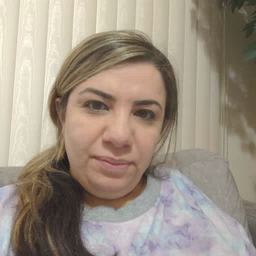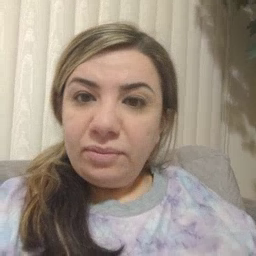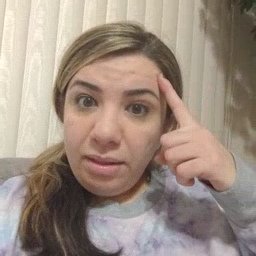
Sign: think